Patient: sex M, age 66
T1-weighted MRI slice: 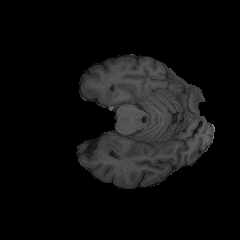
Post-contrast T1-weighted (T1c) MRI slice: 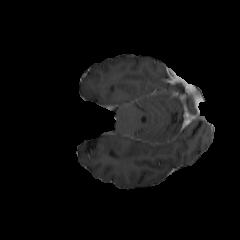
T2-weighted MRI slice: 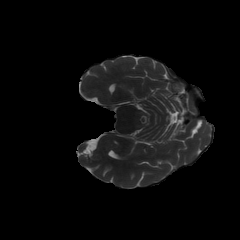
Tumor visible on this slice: no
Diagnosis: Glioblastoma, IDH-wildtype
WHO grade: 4